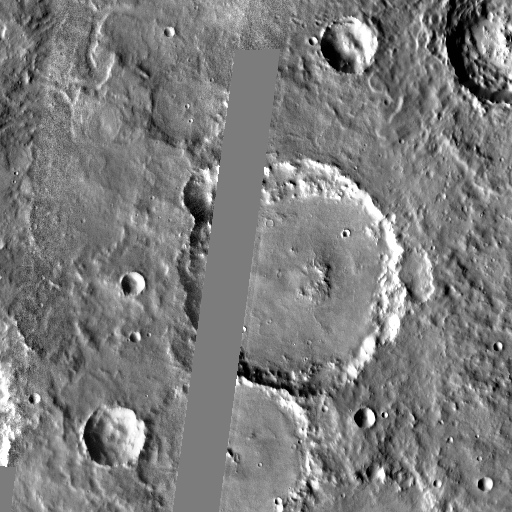
Crater classes present: Background, Other, Layered, Buried, Secondary